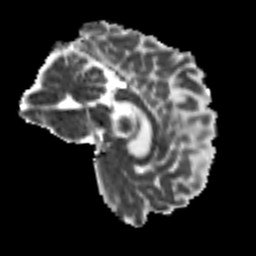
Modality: MD
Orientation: sagittal
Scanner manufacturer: siemens
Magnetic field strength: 3 T
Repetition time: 9.6 s
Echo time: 0.077 s